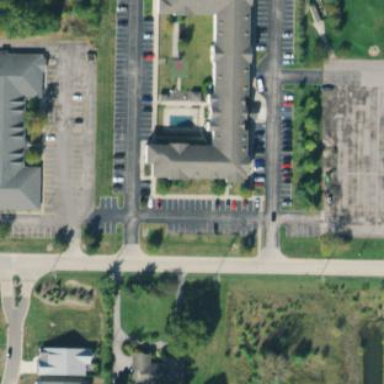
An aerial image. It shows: Hotel building.